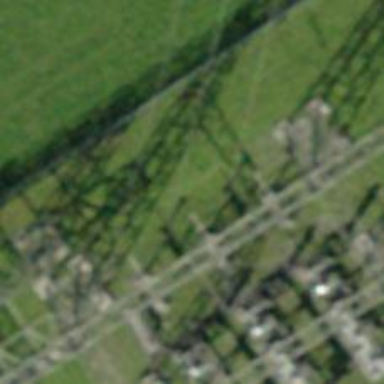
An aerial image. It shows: Insulator used in power systems.